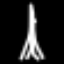
Label: The Eiffel Tower